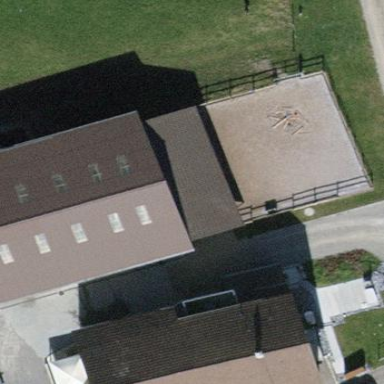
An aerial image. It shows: View of roof of building.